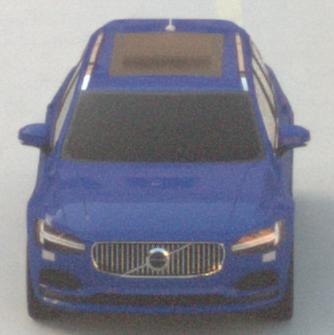
Make: Volvo
Model: V90
Detailed model: -
Model produced from: 2016
Model produced until: 2020
Doors: 5
Color: blue
Road condition: dry road
Daytime: sunrise or sunset
Contrast: low contrast